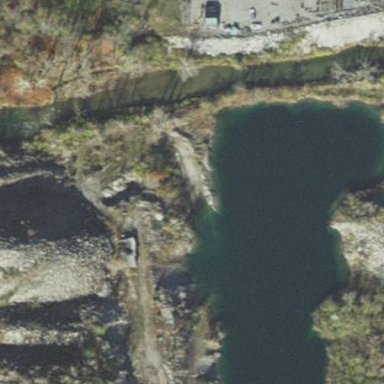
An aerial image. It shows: Quarry area.